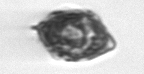
Label: Kryptoperidinium_triquetrum